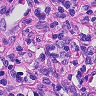
Metastatic tissue present: no